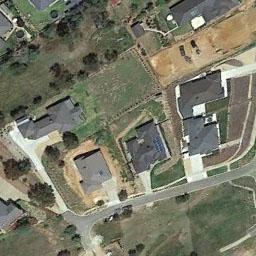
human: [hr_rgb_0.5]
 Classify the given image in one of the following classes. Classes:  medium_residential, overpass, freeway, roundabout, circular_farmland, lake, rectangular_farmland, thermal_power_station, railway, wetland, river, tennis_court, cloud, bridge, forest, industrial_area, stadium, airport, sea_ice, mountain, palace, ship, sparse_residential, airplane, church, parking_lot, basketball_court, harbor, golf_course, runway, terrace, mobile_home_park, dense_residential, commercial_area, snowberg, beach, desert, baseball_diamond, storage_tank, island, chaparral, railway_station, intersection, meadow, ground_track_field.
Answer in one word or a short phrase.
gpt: medium_residential